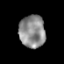
Tissue: prostate
Cell type: T cells
Senescence score: 0.1583
Nuclear area (px): 829
Mean DAPI intensity: 141.152